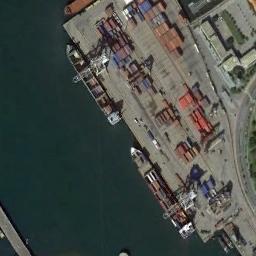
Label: ship